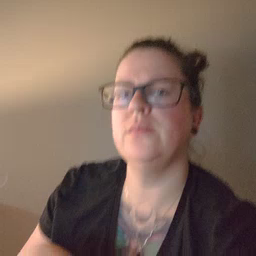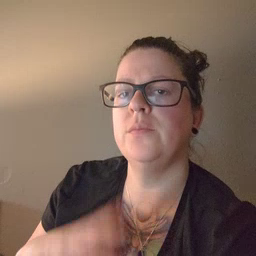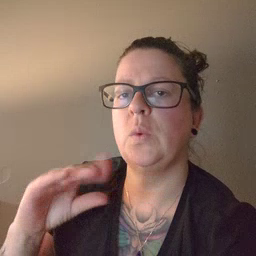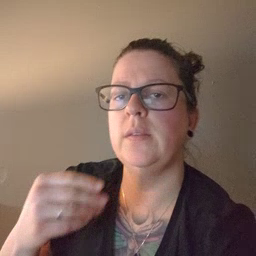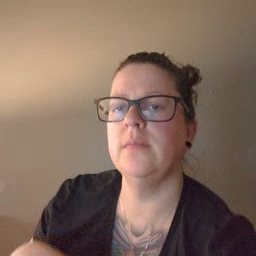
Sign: story